Question: When I open help file from my Windows Forms application I'm using this code.
'''
public static void ShowHelp(string constant)
{
Help.ShowHelp(dummyFormForHelp.Value, CHMFile, HelpNavigator.Topic, constant);
}
'''
It works fine except when I click on GO>URL... or Print button in the help file.
[
I get no messages and the app and chm file don't response at all. And I need go to task manager and kill the process. I have no idea what it is.
I tried to open the same file using the same code from the simple Windows Form application with only one form and everything was perfect. So I think something wrong in my application.
What can cause such issue?
It's a big enterprise application with a lot of screens.
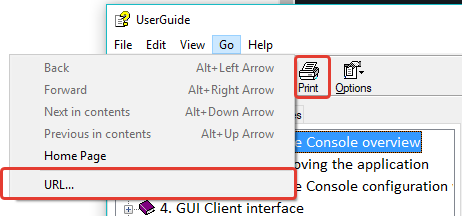
Answer: First of all question is not quite clear described:
- <URL>- 'dummyFormForHelp.Value'
'dummyFormForHelp.Value' means:
'''
private static readonly Lazy<Form> dummyFormForHelp = new Lazy<Form>(() =>
{
var form = new Form();
form.CreateControl();
return form;
});
'''
Back to original issues with WinForms<>CHM Help:
- -
Research shows that your issue with frozen application and opened chm is not unique:
- <URL>
Ways of resolving issue:
- <URL>- - -
:
hh is added to windows path, so such commands can be executed easily:
'''
hh "help.chm::/topic.html"
hh "help.chm::/topic.html#subtopic"
hh -mapid 12345 help.chm
'''
Drawback of workaround: each call of help from application will open new instance of help.
For future readers:
- - - - 'hh'
Now help works as expected.